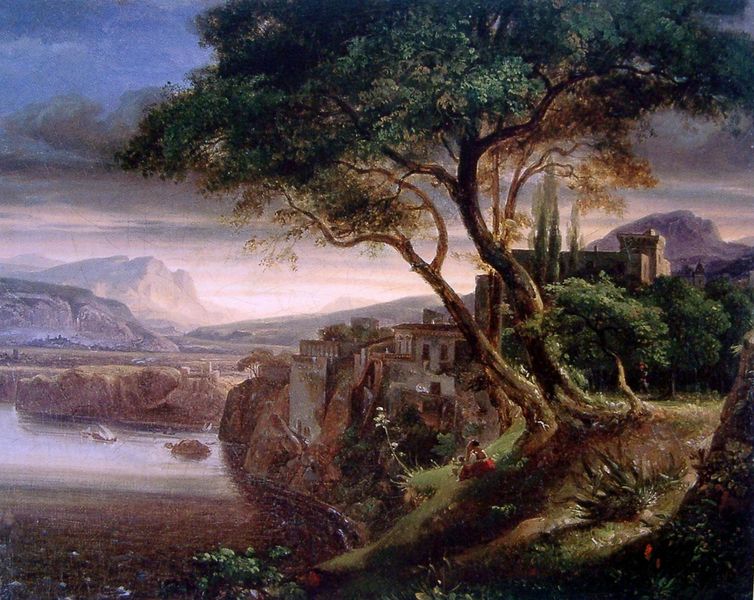
Titel: Sorrent mit dem Geburtshaus Tassos
Künstler: Ernst Fries
Standort: Heidelberg
Institution: Kurpfälzisches Museum der Stadt Heidelberg
Schlagwörter: baum, berg, blau, blätter, felsen, gemälde, himmel, laub, mann, meer, schatten, wasser, wolken, bäume, fluss, grün, landschaft, menschen, mädchen, see, sitzen, stadt, ufer, abend, blume, blumen, braun, bunt, fenster, frau, licht, ausblick, dach, gebäude, gras, haus, rot, schloss, wiese, wolke, architektur, mensch, stein, steine, dämmerung, ferne, horizont, häuser, hügel, natur, pappeln, sonnenaufgang, busch, büsche, kirche, sonne, insel, figur, sitzend, paar, person, pflanze, pflanzen, wald, turm, zypressen, küste, schiff, segel, segelboot, ansicht, italien, ort, segelschiff, abhang, berge, fels, gebirge, gipfel, hang, dorf, mauer, dunst, farbe, lila, sonnenuntergang, landschaftsmalerei, rast, romantik, abendrot, grass, klippe, burg, kloster, festung, zypresse, flusslandschaft, rückenfigur, ölmalerei, villa, mensche, anwesen, romantisch, griechenland, ansiedlung, agave, arkadien, caspar david friedrich, schildkröte, steilufer, ideale landschaft, stizen, wese, staadt, bsum, arkadienlandschaft, ang, brerg